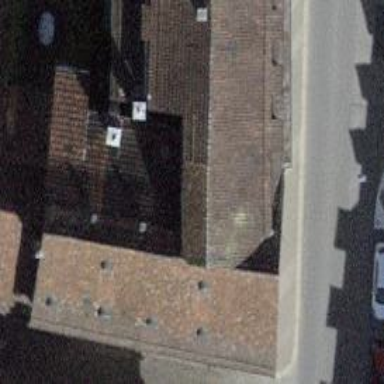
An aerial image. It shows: Terrace building.